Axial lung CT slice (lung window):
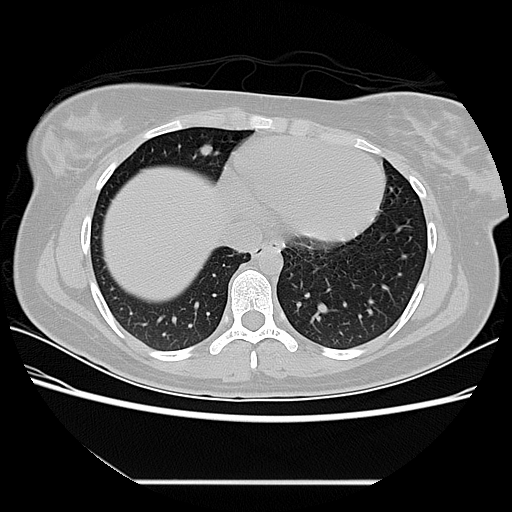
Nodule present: yes
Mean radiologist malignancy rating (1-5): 3.5